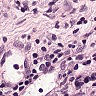
Metastatic tissue present: no